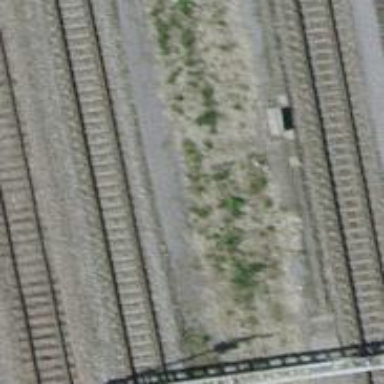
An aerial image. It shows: Railway switch.